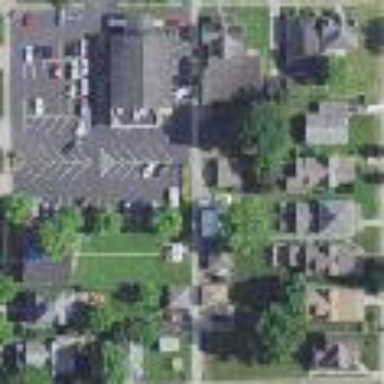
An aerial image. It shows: Sidewalk.